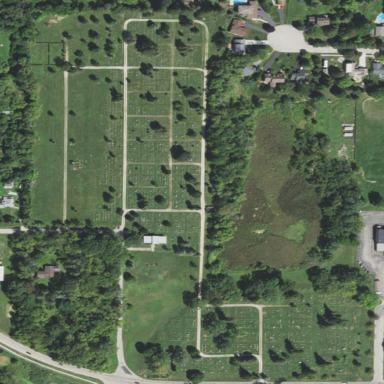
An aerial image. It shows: Cemetery.